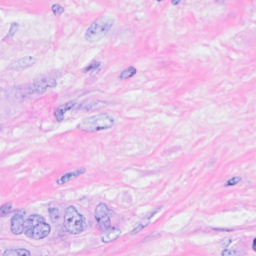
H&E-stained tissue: Breast